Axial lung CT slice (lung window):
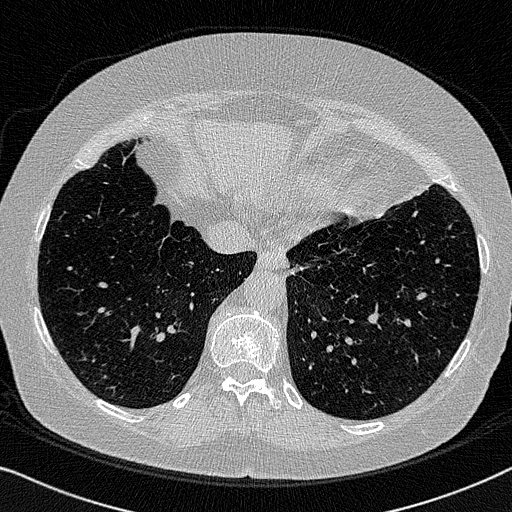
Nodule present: no